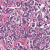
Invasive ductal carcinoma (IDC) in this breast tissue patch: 1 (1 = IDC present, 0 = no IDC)